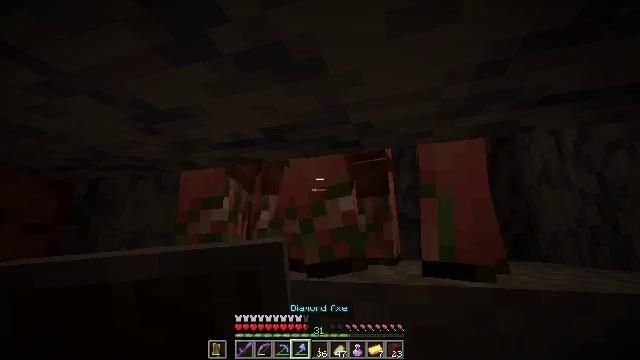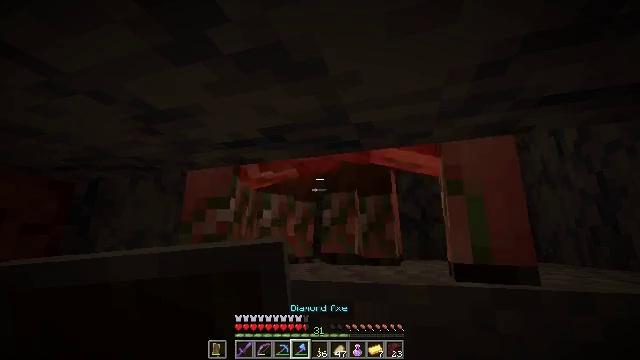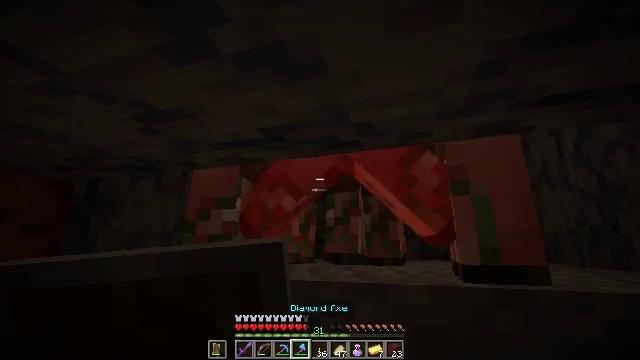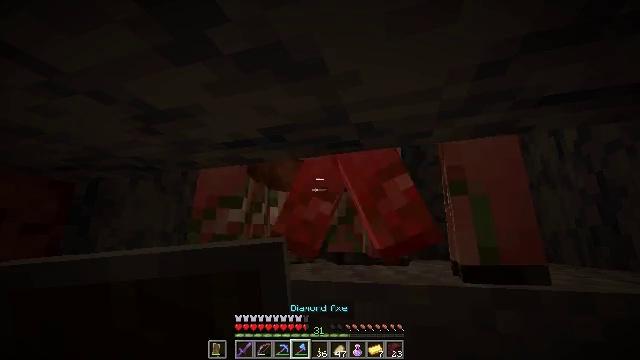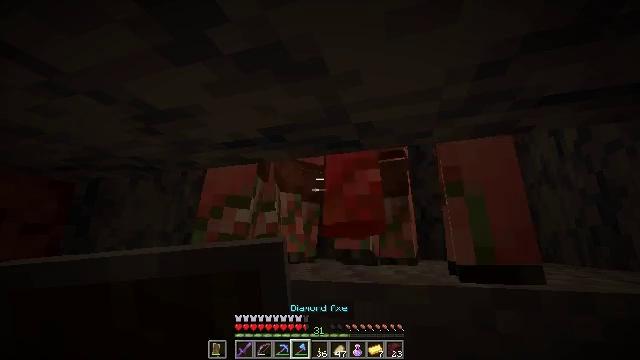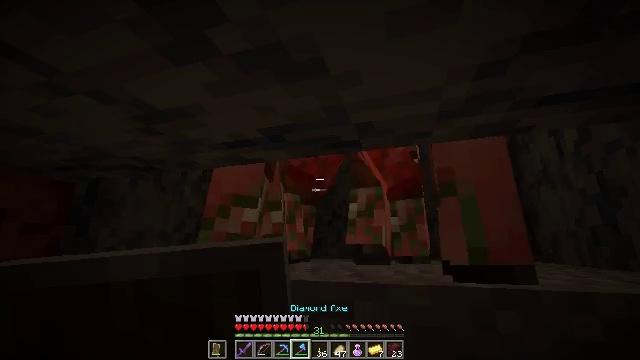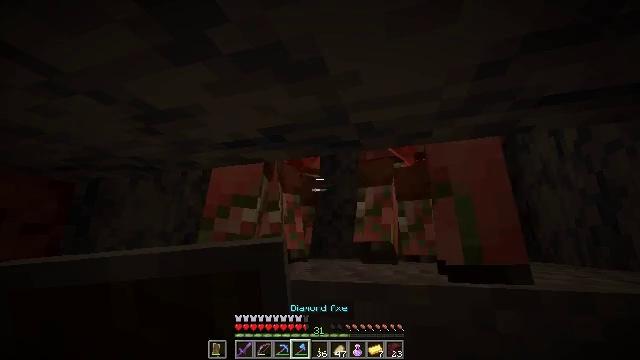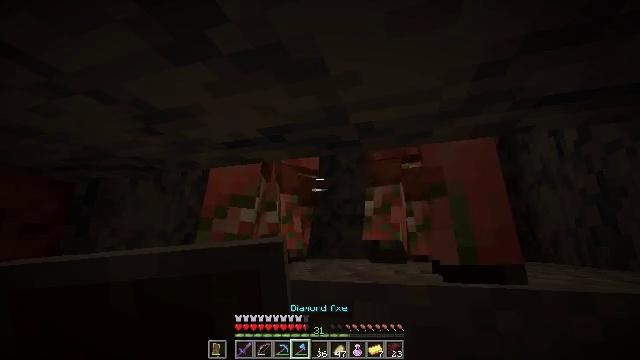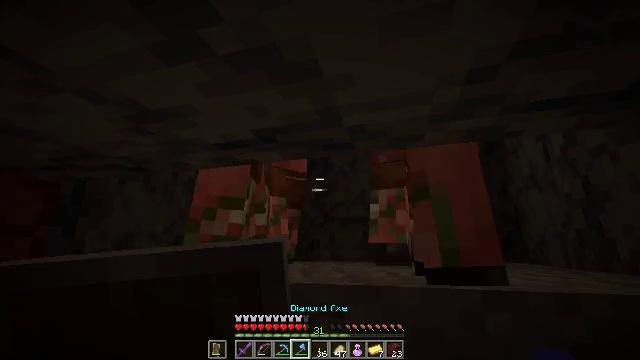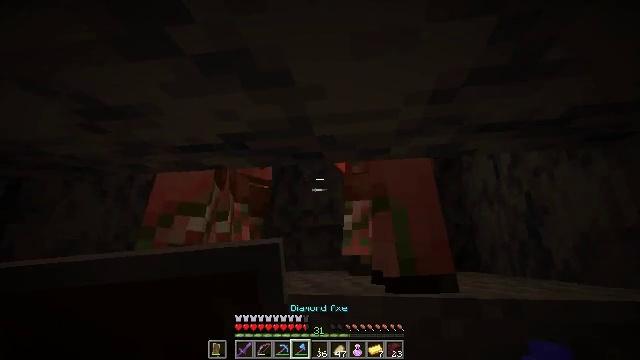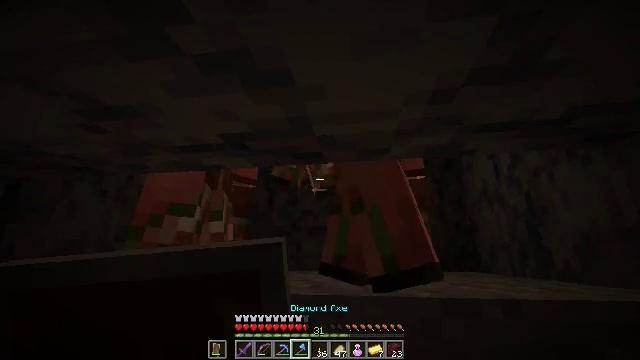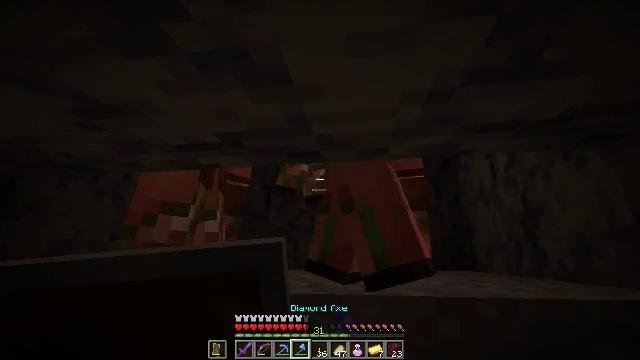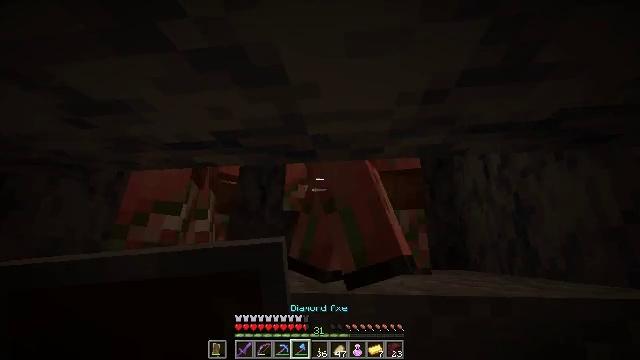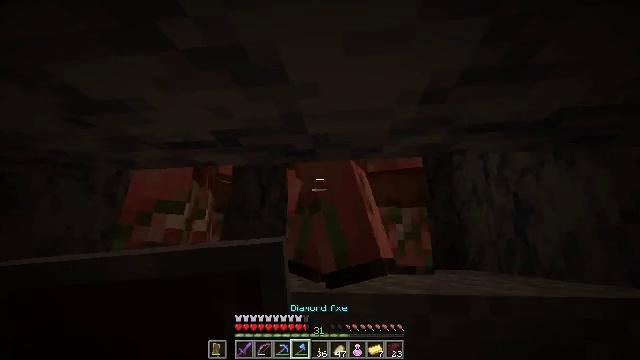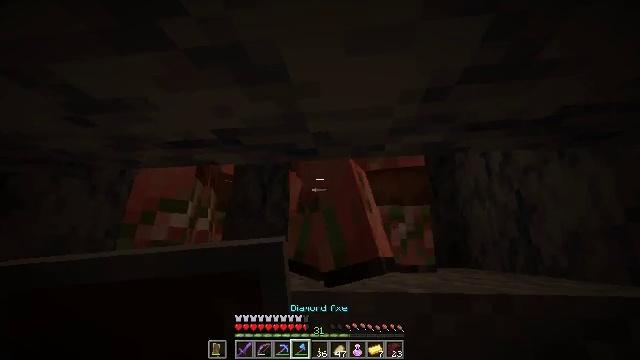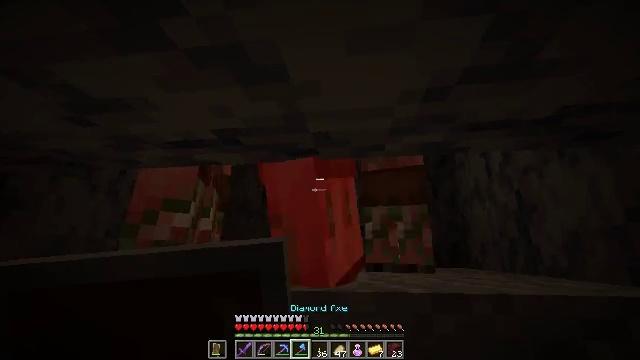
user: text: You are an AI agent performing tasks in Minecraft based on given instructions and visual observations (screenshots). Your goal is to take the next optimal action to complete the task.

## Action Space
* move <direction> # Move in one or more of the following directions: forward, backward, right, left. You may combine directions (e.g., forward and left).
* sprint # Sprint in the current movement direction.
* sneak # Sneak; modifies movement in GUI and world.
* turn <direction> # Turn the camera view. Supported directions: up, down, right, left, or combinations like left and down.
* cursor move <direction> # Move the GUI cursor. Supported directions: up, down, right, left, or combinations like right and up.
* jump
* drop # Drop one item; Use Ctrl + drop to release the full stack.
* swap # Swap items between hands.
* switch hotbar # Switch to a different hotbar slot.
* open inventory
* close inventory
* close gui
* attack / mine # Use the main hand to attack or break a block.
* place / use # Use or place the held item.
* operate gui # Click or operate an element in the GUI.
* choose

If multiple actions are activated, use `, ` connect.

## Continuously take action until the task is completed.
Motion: motion action
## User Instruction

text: Kill nether mobs.
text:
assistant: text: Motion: no_op
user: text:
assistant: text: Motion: no_op
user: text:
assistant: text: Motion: no_op
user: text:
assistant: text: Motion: no_op
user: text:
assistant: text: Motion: no_op
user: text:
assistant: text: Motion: no_op
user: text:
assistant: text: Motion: no_op
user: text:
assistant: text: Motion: turn right
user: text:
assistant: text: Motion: turn right and up
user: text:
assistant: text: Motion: attack / mine
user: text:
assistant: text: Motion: attack / mine
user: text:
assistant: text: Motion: turn right, attack / mine
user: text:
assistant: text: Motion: attack / mine
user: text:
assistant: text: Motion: attack / mine
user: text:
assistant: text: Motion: no_op
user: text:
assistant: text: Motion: no_op